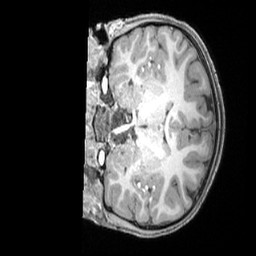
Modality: T1w
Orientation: coronal
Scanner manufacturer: siemens
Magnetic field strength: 3 T
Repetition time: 2.4 s
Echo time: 0.00224 s